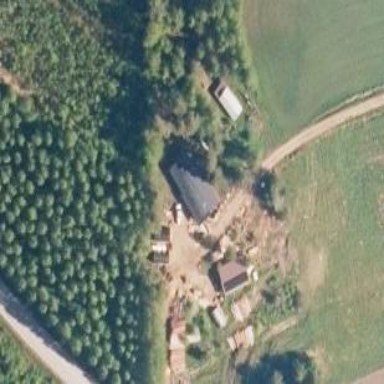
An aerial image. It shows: Farmyard area.